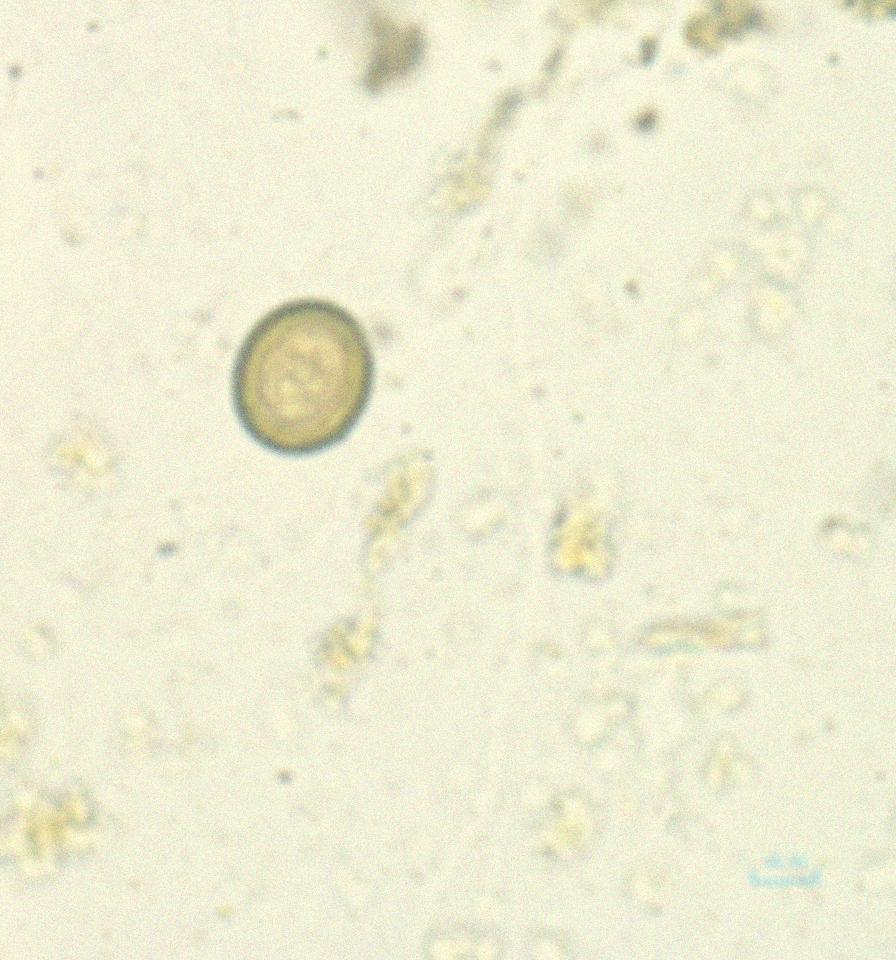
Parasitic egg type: Taenia spp. egg